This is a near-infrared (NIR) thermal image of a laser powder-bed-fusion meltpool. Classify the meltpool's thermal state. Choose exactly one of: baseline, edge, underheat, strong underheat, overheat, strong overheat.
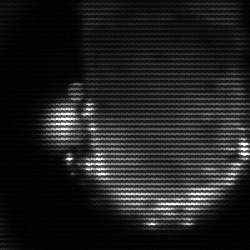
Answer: baseline